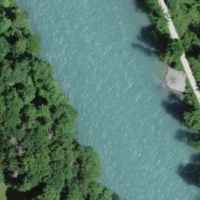
EUNIS habitat code: 15
Species observed at this site:
Ciconia ciconia
Cinclus cinclus